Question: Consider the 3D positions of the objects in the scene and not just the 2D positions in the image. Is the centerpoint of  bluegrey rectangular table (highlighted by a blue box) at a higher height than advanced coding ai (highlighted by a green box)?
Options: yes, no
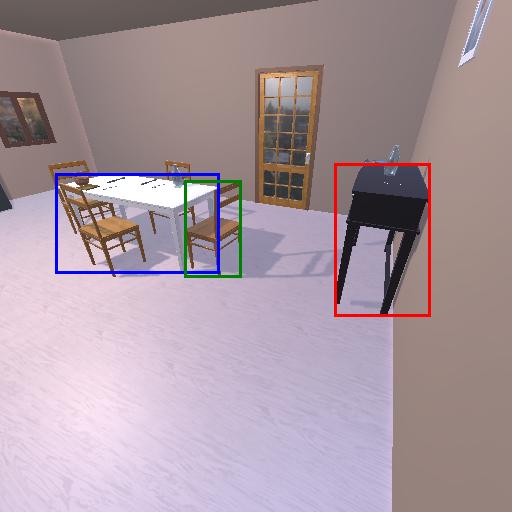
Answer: yes